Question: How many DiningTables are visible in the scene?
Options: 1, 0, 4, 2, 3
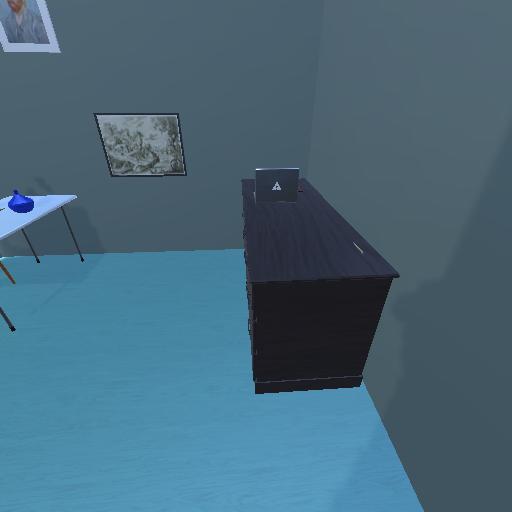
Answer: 1